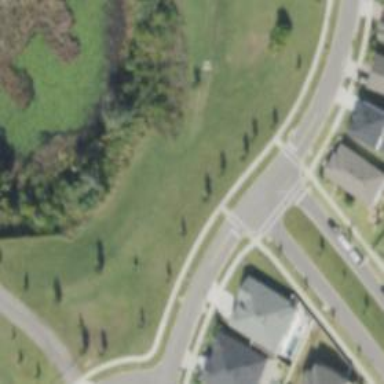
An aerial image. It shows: Marked road crossing.